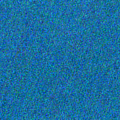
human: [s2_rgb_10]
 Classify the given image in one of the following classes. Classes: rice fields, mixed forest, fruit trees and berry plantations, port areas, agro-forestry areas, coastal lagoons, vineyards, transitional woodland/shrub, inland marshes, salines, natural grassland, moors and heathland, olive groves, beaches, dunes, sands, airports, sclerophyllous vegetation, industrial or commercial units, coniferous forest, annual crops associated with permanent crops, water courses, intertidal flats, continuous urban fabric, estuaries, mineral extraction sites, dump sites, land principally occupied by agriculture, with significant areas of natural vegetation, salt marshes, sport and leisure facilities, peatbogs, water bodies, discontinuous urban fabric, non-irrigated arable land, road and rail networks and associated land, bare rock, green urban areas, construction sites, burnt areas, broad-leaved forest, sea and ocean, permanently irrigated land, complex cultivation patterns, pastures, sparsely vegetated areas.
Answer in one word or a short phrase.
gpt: sea and ocean